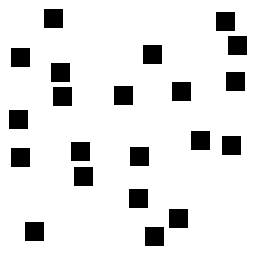
Squares: 21
Triangles: 0
Stars: 0
Total shapes: 21